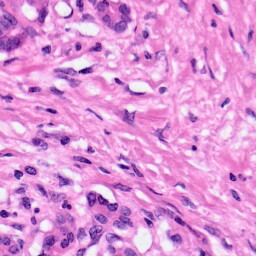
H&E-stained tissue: Pancreatic